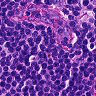
Metastatic tissue present: no